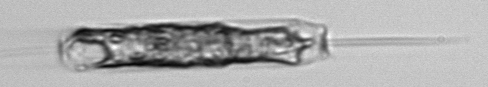
Label: Ditylum_brightwellii